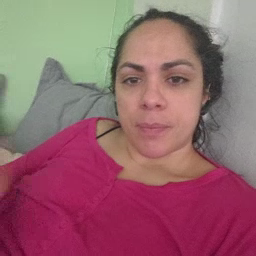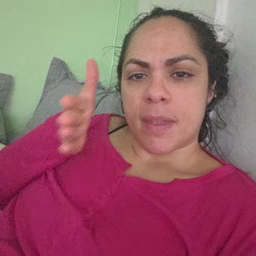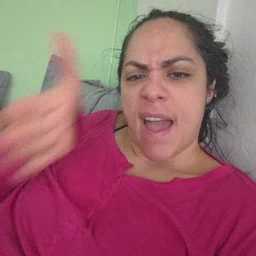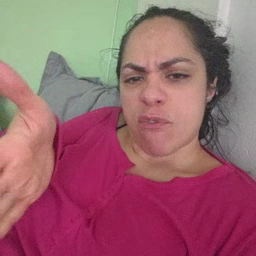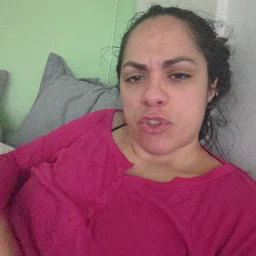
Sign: after